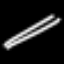
Label: line